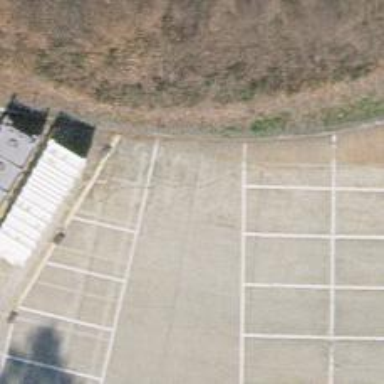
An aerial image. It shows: Road serving as parking aisle.